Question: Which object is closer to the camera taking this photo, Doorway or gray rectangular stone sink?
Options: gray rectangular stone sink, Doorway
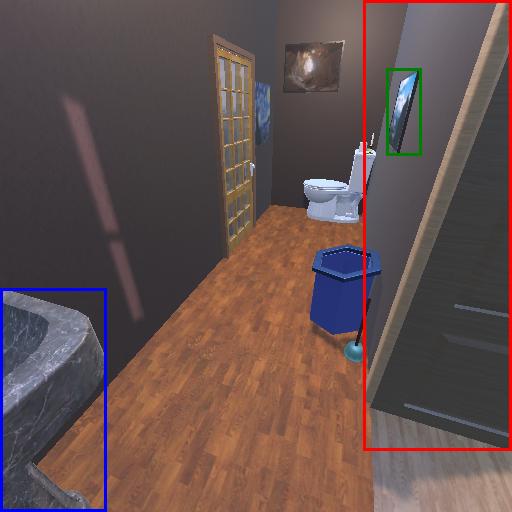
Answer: gray rectangular stone sink